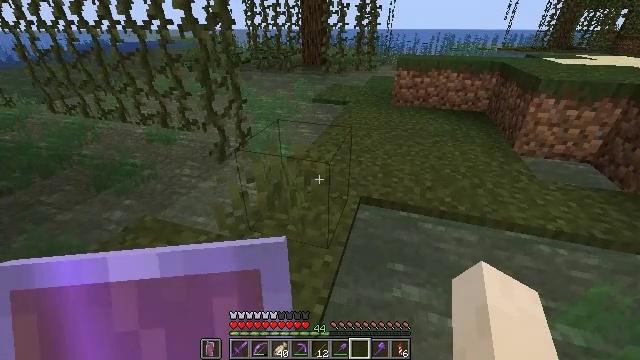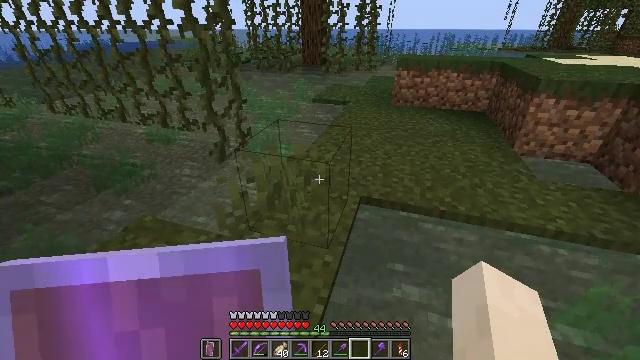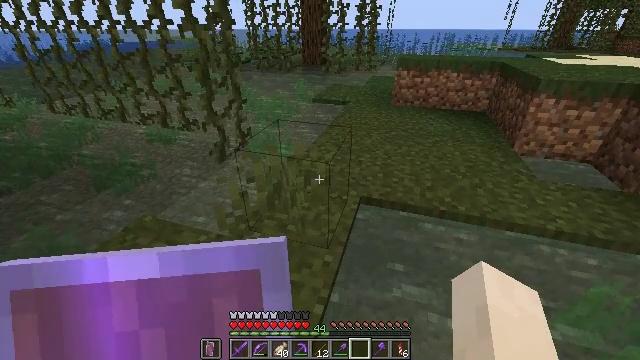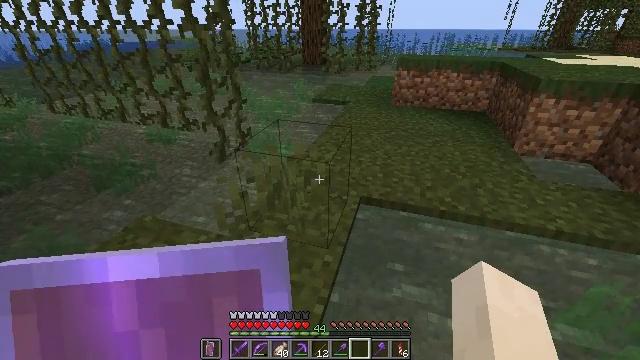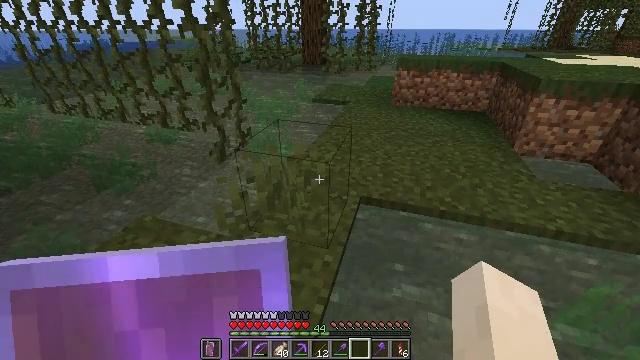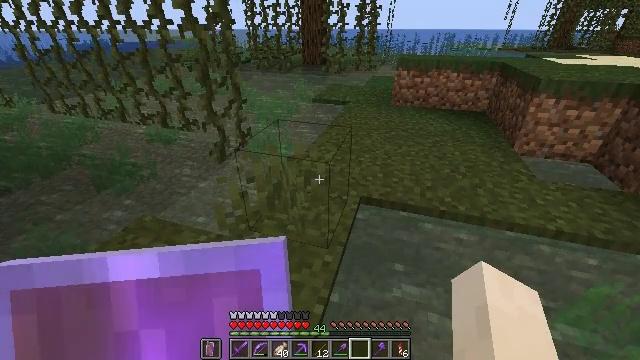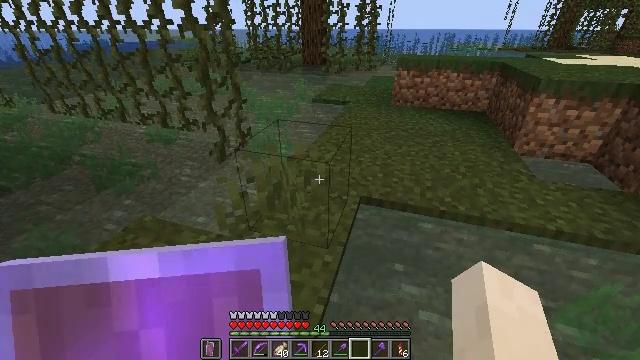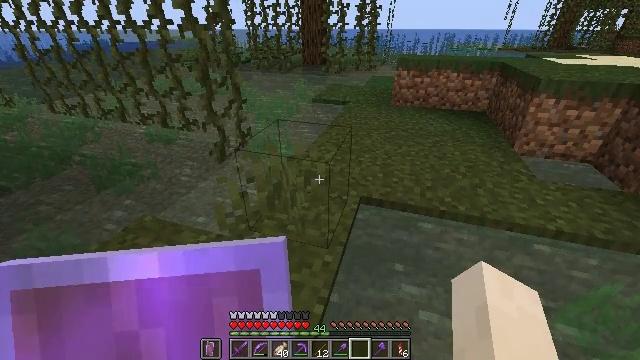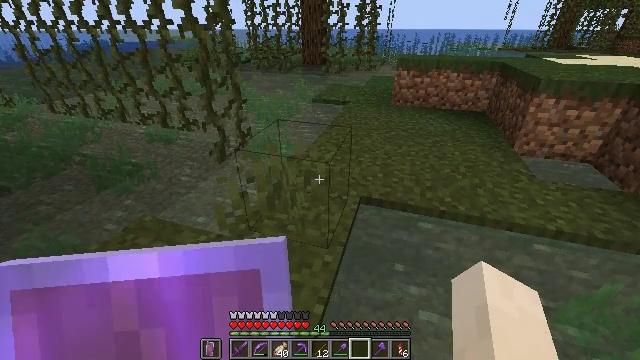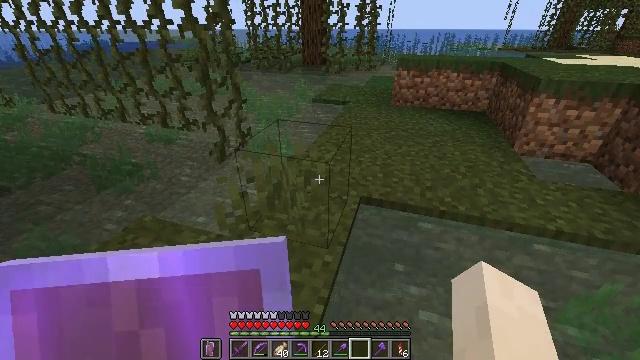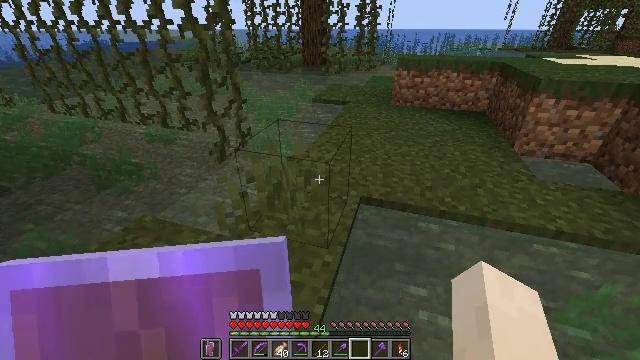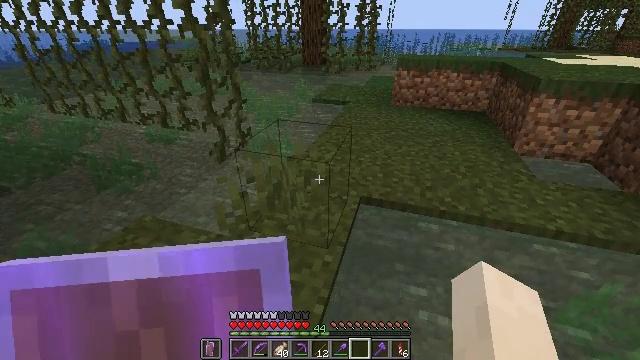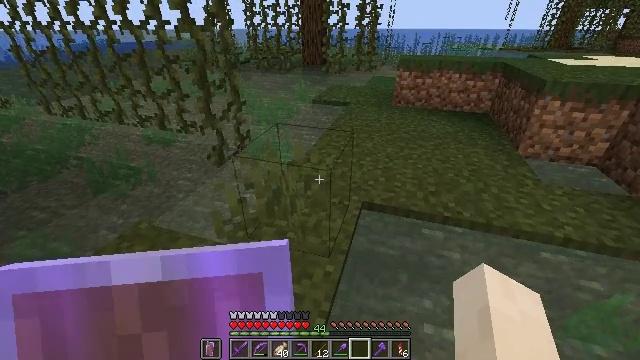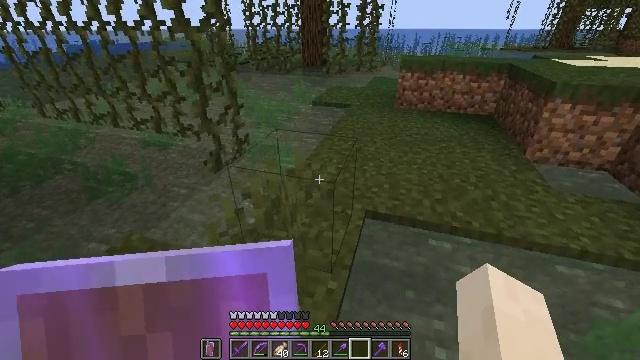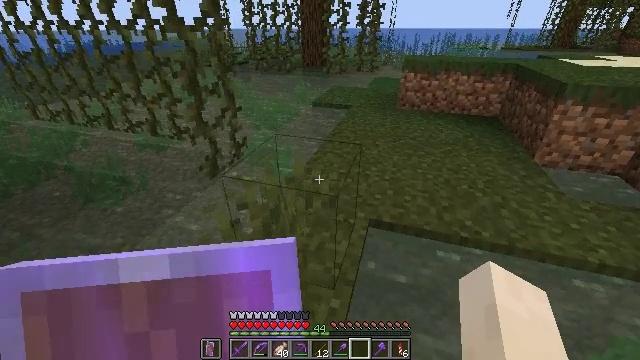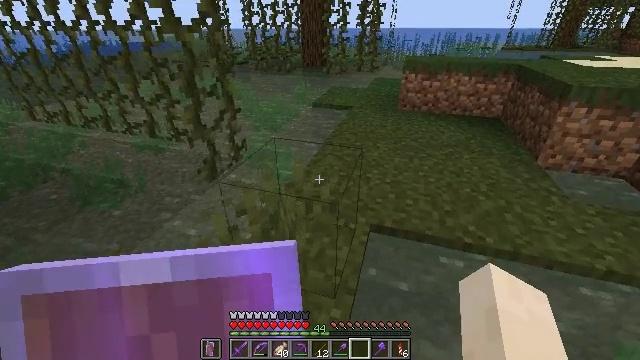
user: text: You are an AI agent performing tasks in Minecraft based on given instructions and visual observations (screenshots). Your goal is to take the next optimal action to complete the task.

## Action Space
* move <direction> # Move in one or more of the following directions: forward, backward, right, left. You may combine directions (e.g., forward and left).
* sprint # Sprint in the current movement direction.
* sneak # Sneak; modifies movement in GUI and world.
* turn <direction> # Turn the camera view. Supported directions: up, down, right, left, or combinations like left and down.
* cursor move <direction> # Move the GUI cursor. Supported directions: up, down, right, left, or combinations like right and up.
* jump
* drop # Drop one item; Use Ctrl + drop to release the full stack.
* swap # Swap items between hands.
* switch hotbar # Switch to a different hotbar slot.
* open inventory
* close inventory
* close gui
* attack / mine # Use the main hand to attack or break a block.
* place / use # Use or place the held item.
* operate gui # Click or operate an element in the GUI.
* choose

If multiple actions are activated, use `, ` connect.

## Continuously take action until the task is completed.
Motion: motion action
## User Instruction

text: Dig up clay found underwater.
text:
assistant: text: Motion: no_op
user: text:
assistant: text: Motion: no_op
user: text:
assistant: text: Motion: no_op
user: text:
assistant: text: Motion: no_op
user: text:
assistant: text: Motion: no_op
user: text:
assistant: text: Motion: no_op
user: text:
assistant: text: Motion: no_op
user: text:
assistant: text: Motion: no_op
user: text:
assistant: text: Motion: no_op
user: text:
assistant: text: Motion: no_op
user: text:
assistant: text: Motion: no_op
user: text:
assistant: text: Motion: move forward
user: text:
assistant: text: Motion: move forward
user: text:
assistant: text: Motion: move forward
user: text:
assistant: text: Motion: move forward
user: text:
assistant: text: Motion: move forward
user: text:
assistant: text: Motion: move forward
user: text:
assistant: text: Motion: move forward
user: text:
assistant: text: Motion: move forward
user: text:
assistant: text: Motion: move forward
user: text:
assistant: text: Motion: move forward
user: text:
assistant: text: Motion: move forward
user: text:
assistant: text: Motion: move forward
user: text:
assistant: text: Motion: move forward
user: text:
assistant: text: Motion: move forward
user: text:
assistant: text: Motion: move forward
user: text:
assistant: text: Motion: move forward
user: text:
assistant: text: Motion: move forward
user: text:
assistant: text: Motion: move forward
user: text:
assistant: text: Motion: move forward and move right, turn right and up